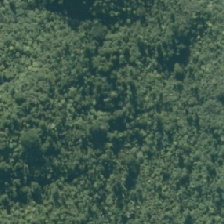
Land cover: broadleaved_indigenous_hardwood